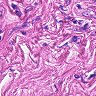
Metastatic tissue present: no